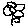
Label: flower